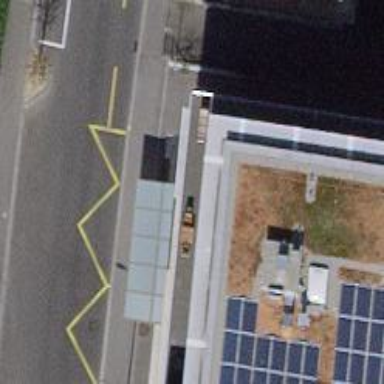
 serving as platform for public transportation."